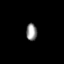
Tissue: lung
Cell type: Endothelial cells
Senescence score: 0.5702
Nuclear area (px): 181
Mean DAPI intensity: 144.265